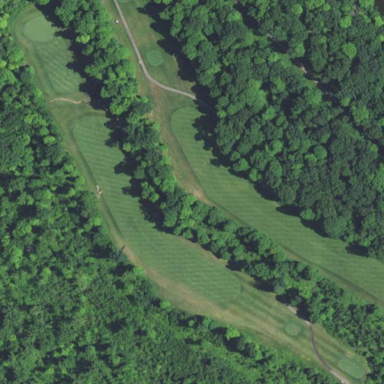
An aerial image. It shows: Area with grass used as rough in golf course.